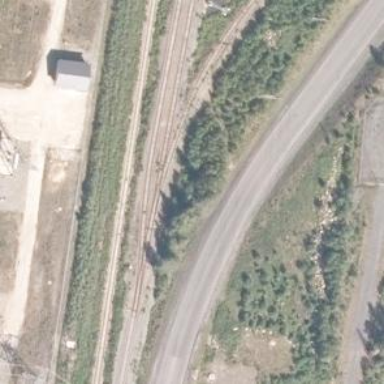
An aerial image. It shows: Wedge used for railway derailment.